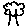
Label: tree